Question: I have highlighted in green the area of which I don't understand. Can someone please explain to me where the 000 comes from? thanks :-)

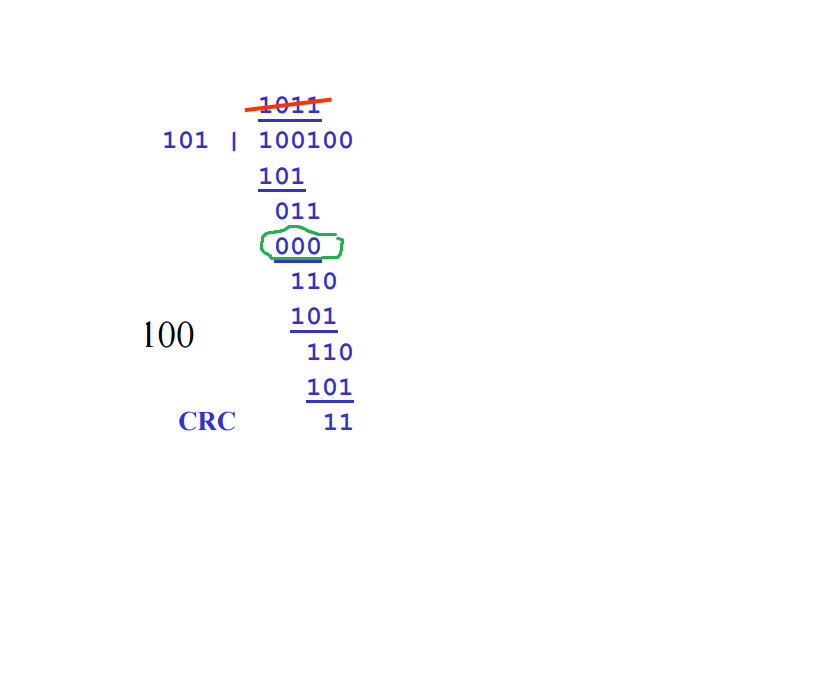
Answer: First : move your picture around a little bit - line things up to make it easier
The first one on the top line is above the 2nd '1' in 1001
1 * 101 is 101, so subtract 101 from 1001, resulting in 11
Then since 100 is less < 101, the next numeral on the top line is '0', resulting in the '000' in green.